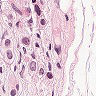
Metastatic tissue present: yes